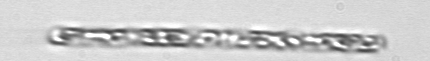
Label: Dactyliosolen_fragilissimus